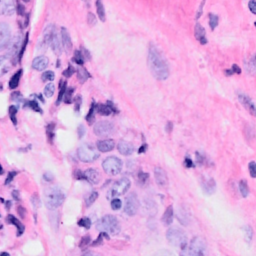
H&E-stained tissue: Breast